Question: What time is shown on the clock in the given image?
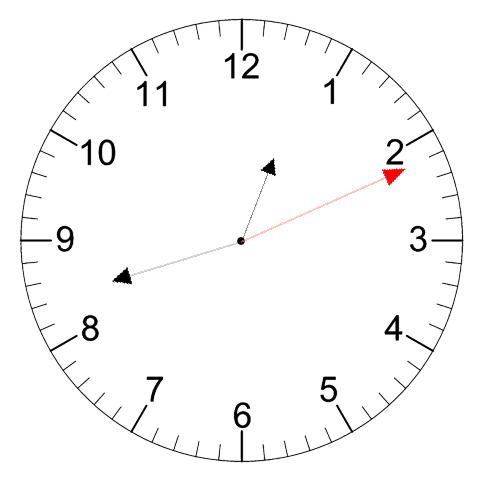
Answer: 12:42:11